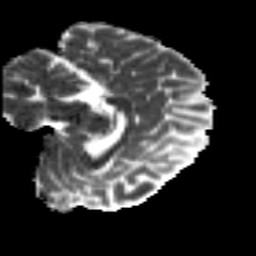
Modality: MD
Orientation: sagittal
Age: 32
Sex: female
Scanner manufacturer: siemens
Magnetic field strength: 3 T
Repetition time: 8.8 s
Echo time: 0.085 s